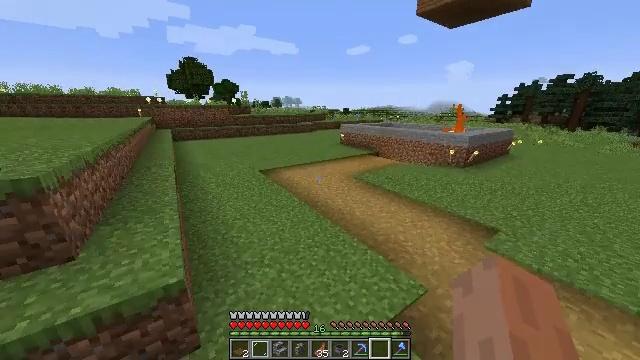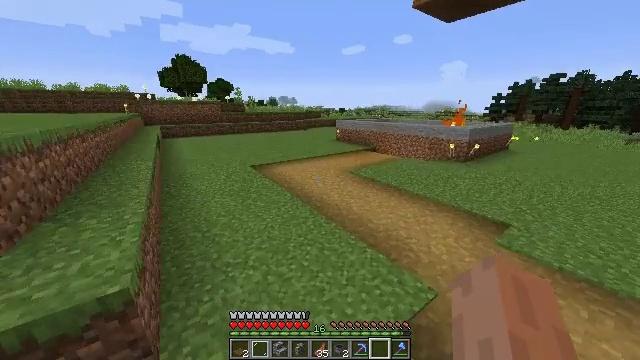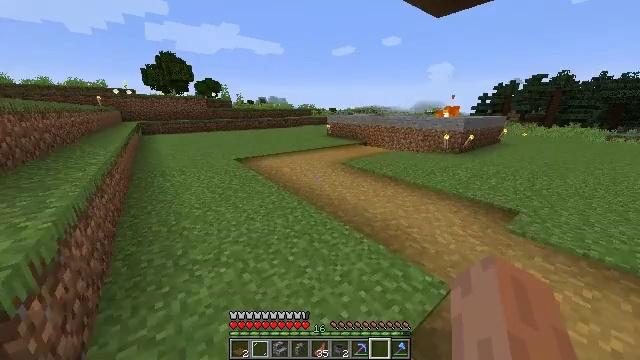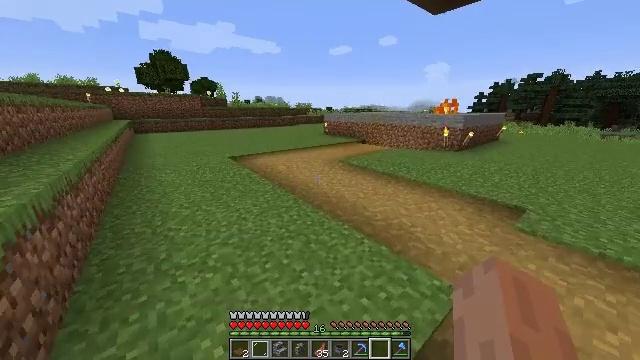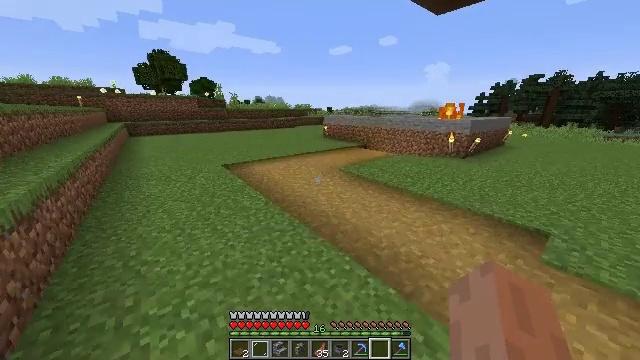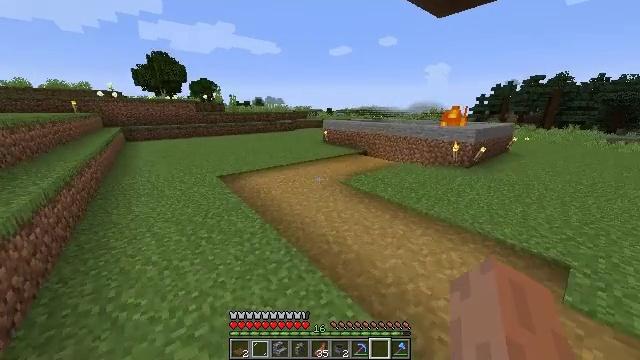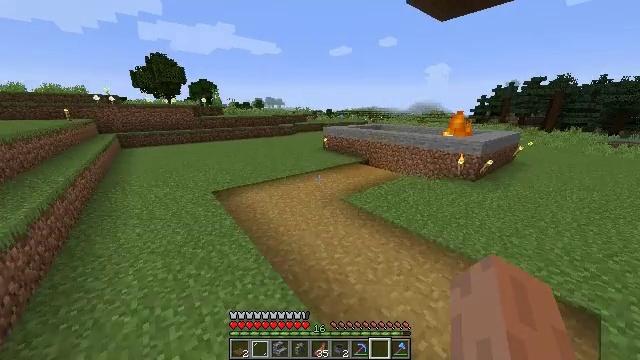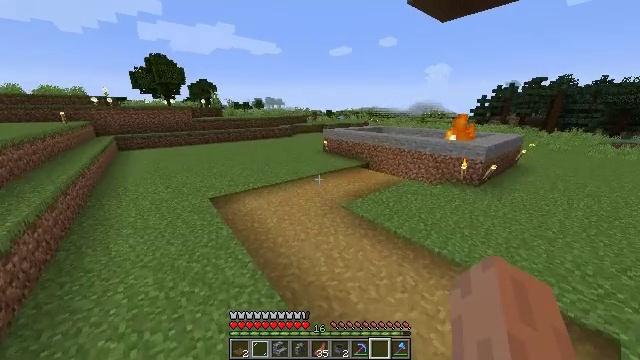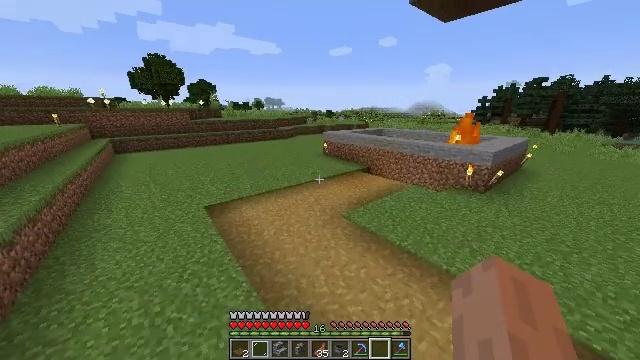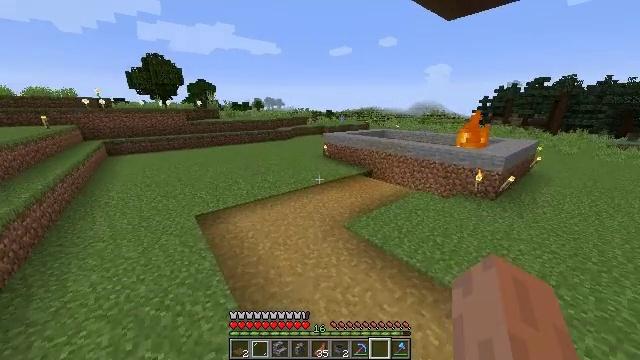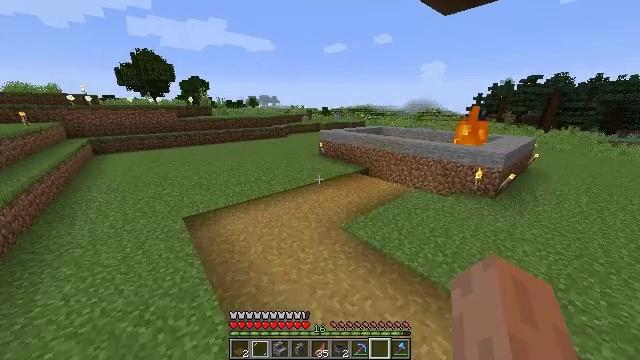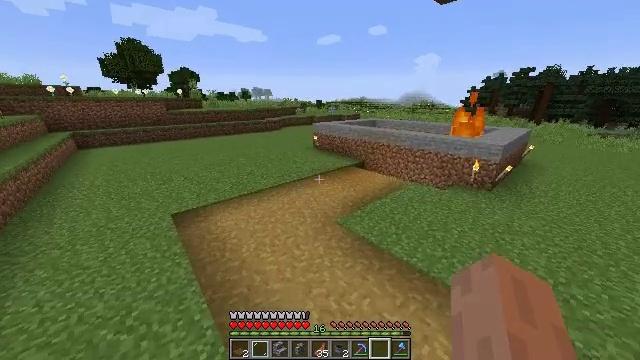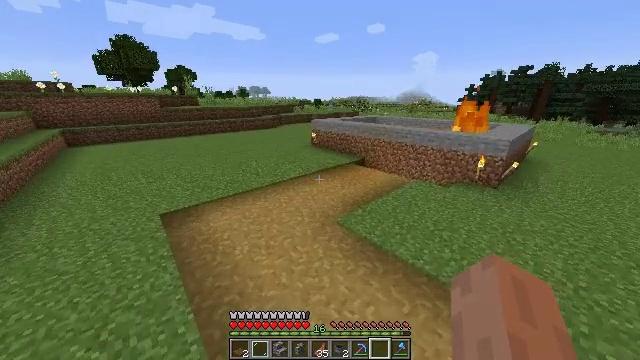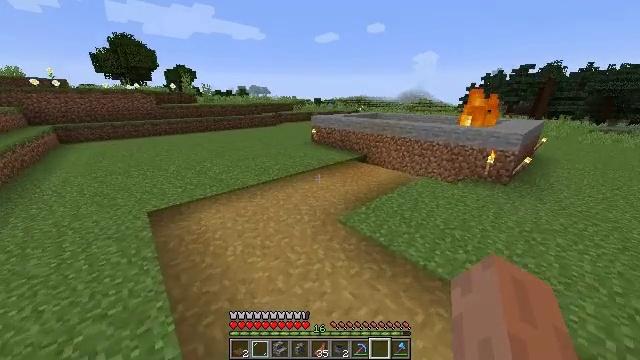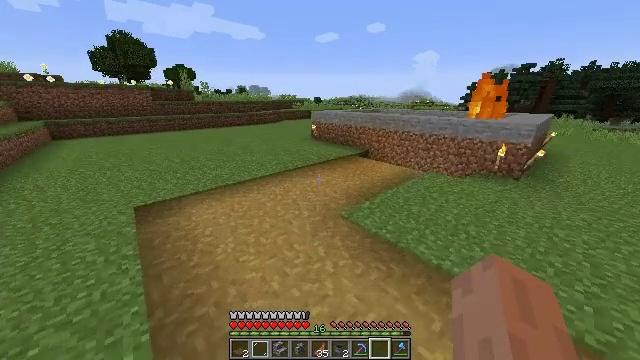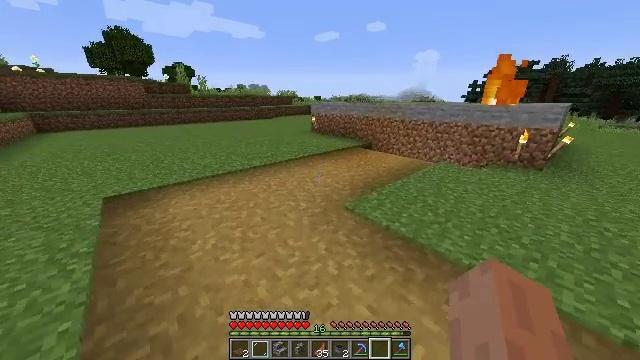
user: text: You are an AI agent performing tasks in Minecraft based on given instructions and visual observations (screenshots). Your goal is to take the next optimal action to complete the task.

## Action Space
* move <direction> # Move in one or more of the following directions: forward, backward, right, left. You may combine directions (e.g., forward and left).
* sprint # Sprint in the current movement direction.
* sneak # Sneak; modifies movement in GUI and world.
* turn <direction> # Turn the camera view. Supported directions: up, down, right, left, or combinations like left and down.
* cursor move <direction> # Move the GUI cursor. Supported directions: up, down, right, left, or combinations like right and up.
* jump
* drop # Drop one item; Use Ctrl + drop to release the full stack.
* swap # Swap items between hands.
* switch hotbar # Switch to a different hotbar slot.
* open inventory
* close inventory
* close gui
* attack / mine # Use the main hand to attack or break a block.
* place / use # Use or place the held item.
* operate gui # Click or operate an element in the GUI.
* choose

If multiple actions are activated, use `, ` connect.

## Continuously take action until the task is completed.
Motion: motion action
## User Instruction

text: Craft a minecart using five iron ingots.
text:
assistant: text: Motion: move forward, turn right, jump
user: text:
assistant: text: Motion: move forward, sprint, turn right, jump
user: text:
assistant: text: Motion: move forward, sprint, jump
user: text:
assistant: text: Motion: move forward, sprint, jump
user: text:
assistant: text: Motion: move forward, sprint, jump
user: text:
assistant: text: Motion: move forward, sprint, jump
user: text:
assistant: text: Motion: move forward, jump
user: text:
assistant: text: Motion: move forward, jump
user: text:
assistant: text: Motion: move forward, jump
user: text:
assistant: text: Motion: move forward, turn right, jump
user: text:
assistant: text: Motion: move forward, turn right and down, jump
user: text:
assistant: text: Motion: move forward, jump
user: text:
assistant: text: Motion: move forward, jump
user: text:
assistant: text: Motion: move forward, jump
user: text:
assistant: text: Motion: move forward, jump
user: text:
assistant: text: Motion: move forward, sprint, jump
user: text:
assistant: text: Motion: move forward, sprint, jump
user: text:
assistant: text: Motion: move forward, sprint, jump
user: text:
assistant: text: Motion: move forward, turn right and down, jump
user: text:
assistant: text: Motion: move forward, turn right and down, jump
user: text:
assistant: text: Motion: move forward, jump
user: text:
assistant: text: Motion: move forward, jump
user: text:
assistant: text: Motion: move forward, jump
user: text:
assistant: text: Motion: move forward, jump
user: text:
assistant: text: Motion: move forward, jump
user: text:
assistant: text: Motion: move forward, sprint, turn down, jump
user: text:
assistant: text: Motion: move forward, sprint, turn down, jump
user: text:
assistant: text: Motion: move forward, sprint, jump
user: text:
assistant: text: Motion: move forward, sprint, jump
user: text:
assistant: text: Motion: move forward, jump